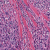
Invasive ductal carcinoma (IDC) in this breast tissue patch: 1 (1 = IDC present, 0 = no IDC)